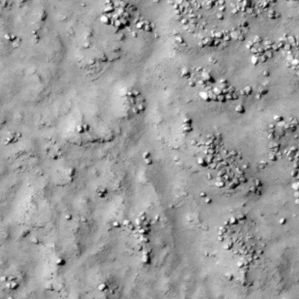
Label: non_frost